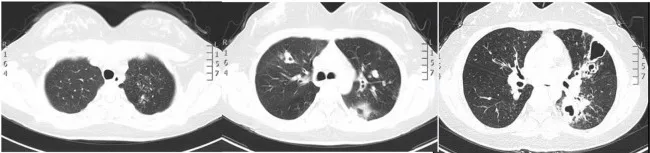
Pulmonary imaging by CT scan. (A) December 2015: multiple cavitary lesions and multiple patchy shadows in both the upper lungs and the dorsal segment of the left lower lung, with bronchiectases in the right middle lung and the lingual and dorsal segments of the left upper and left lower lung.
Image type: radiology (ct)